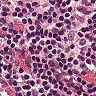
Metastatic tissue present: no